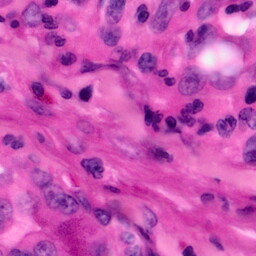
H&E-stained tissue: Pancreatic